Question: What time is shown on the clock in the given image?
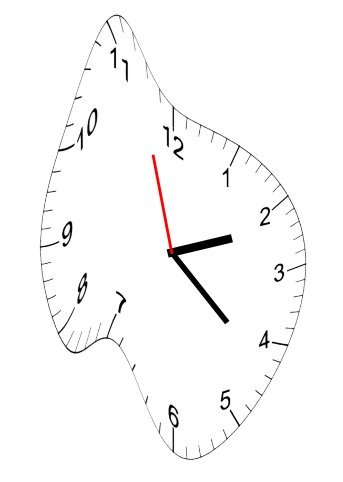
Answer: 02:21:57